Interaction volume radius: 5 \u00c5
Interaction volume height: 15 \u00c5
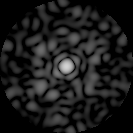
Disorder parameter: 0.812